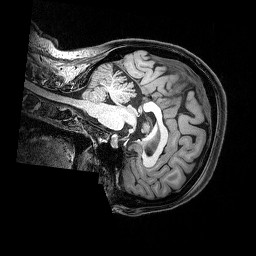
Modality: T1w
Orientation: sagittal
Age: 62
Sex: female
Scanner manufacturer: siemens
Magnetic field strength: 3 T
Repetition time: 2.5 s
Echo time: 0.00369 s